Chest X-ray:
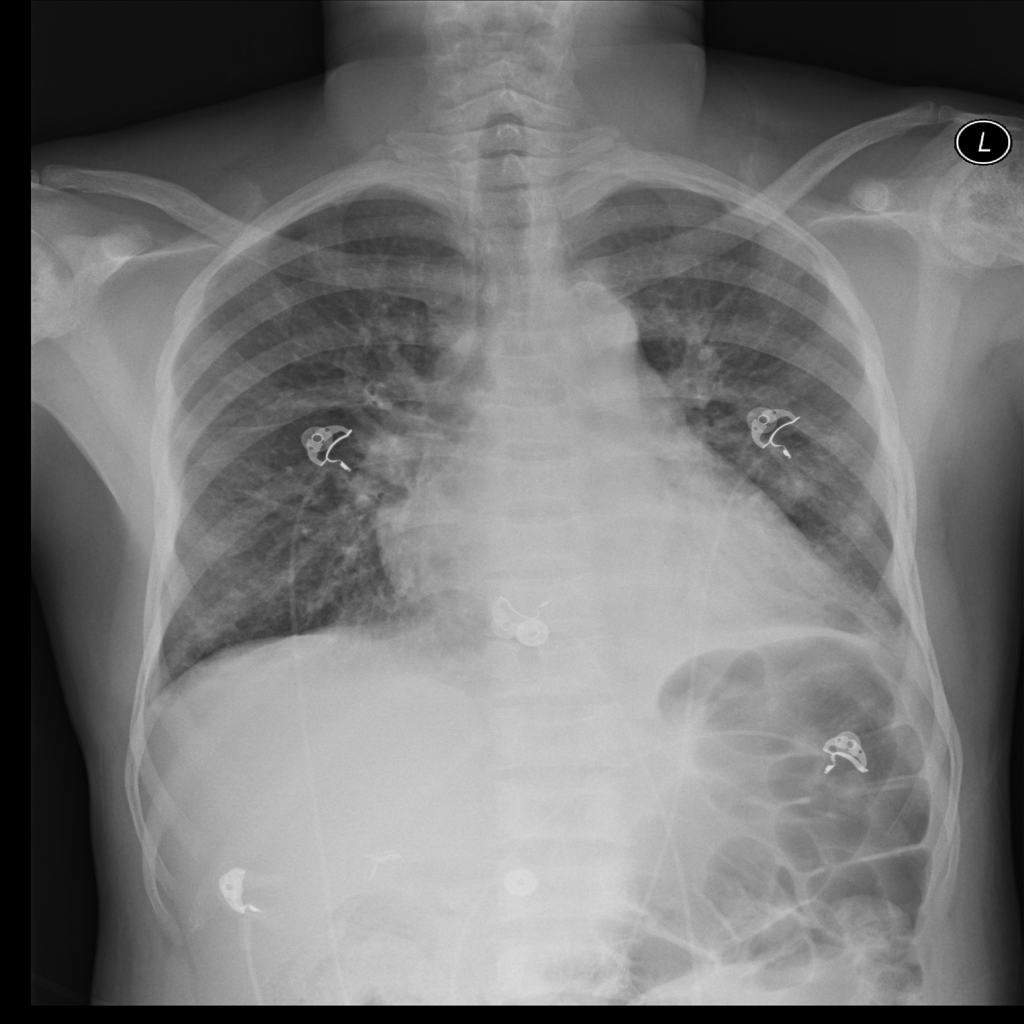
Findings: Cardiomegaly, Consolidation, Effusion
No abnormal finding: no